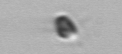
Label: Pyramimonas